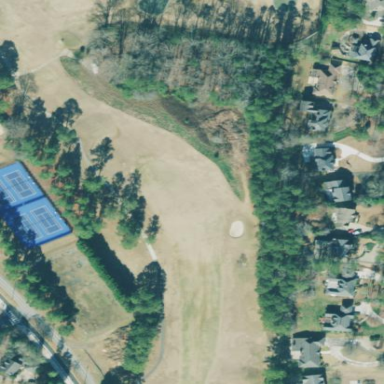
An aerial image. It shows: Rough area in golf course.